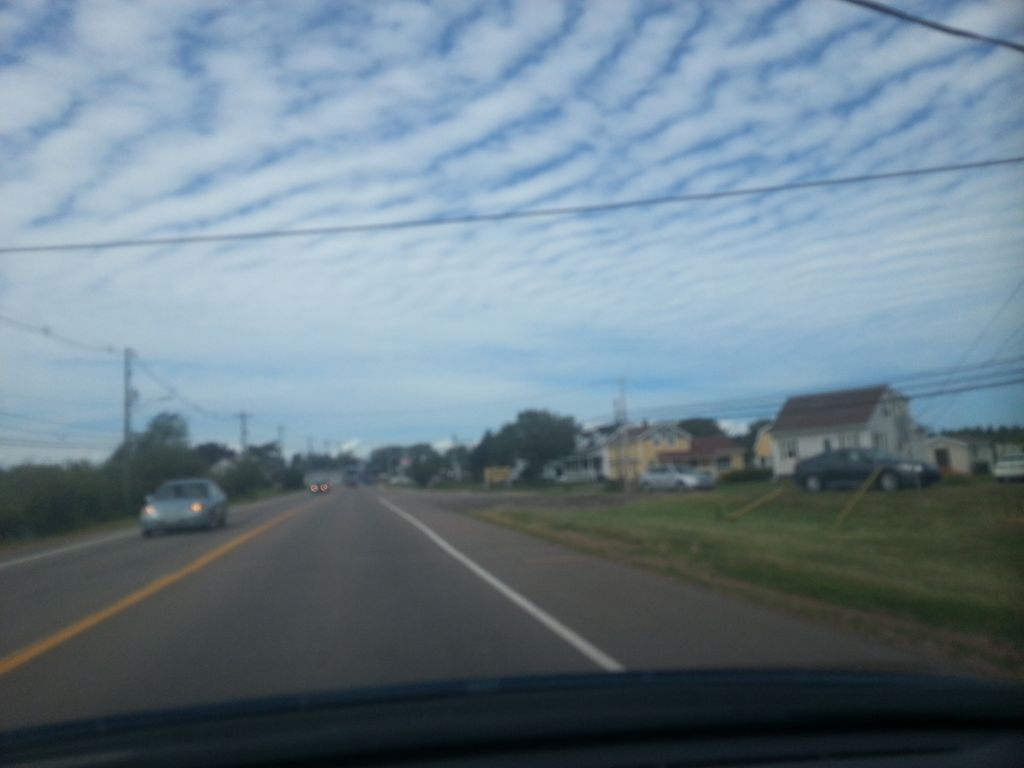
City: charlottetown